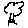
Label: tree